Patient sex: M
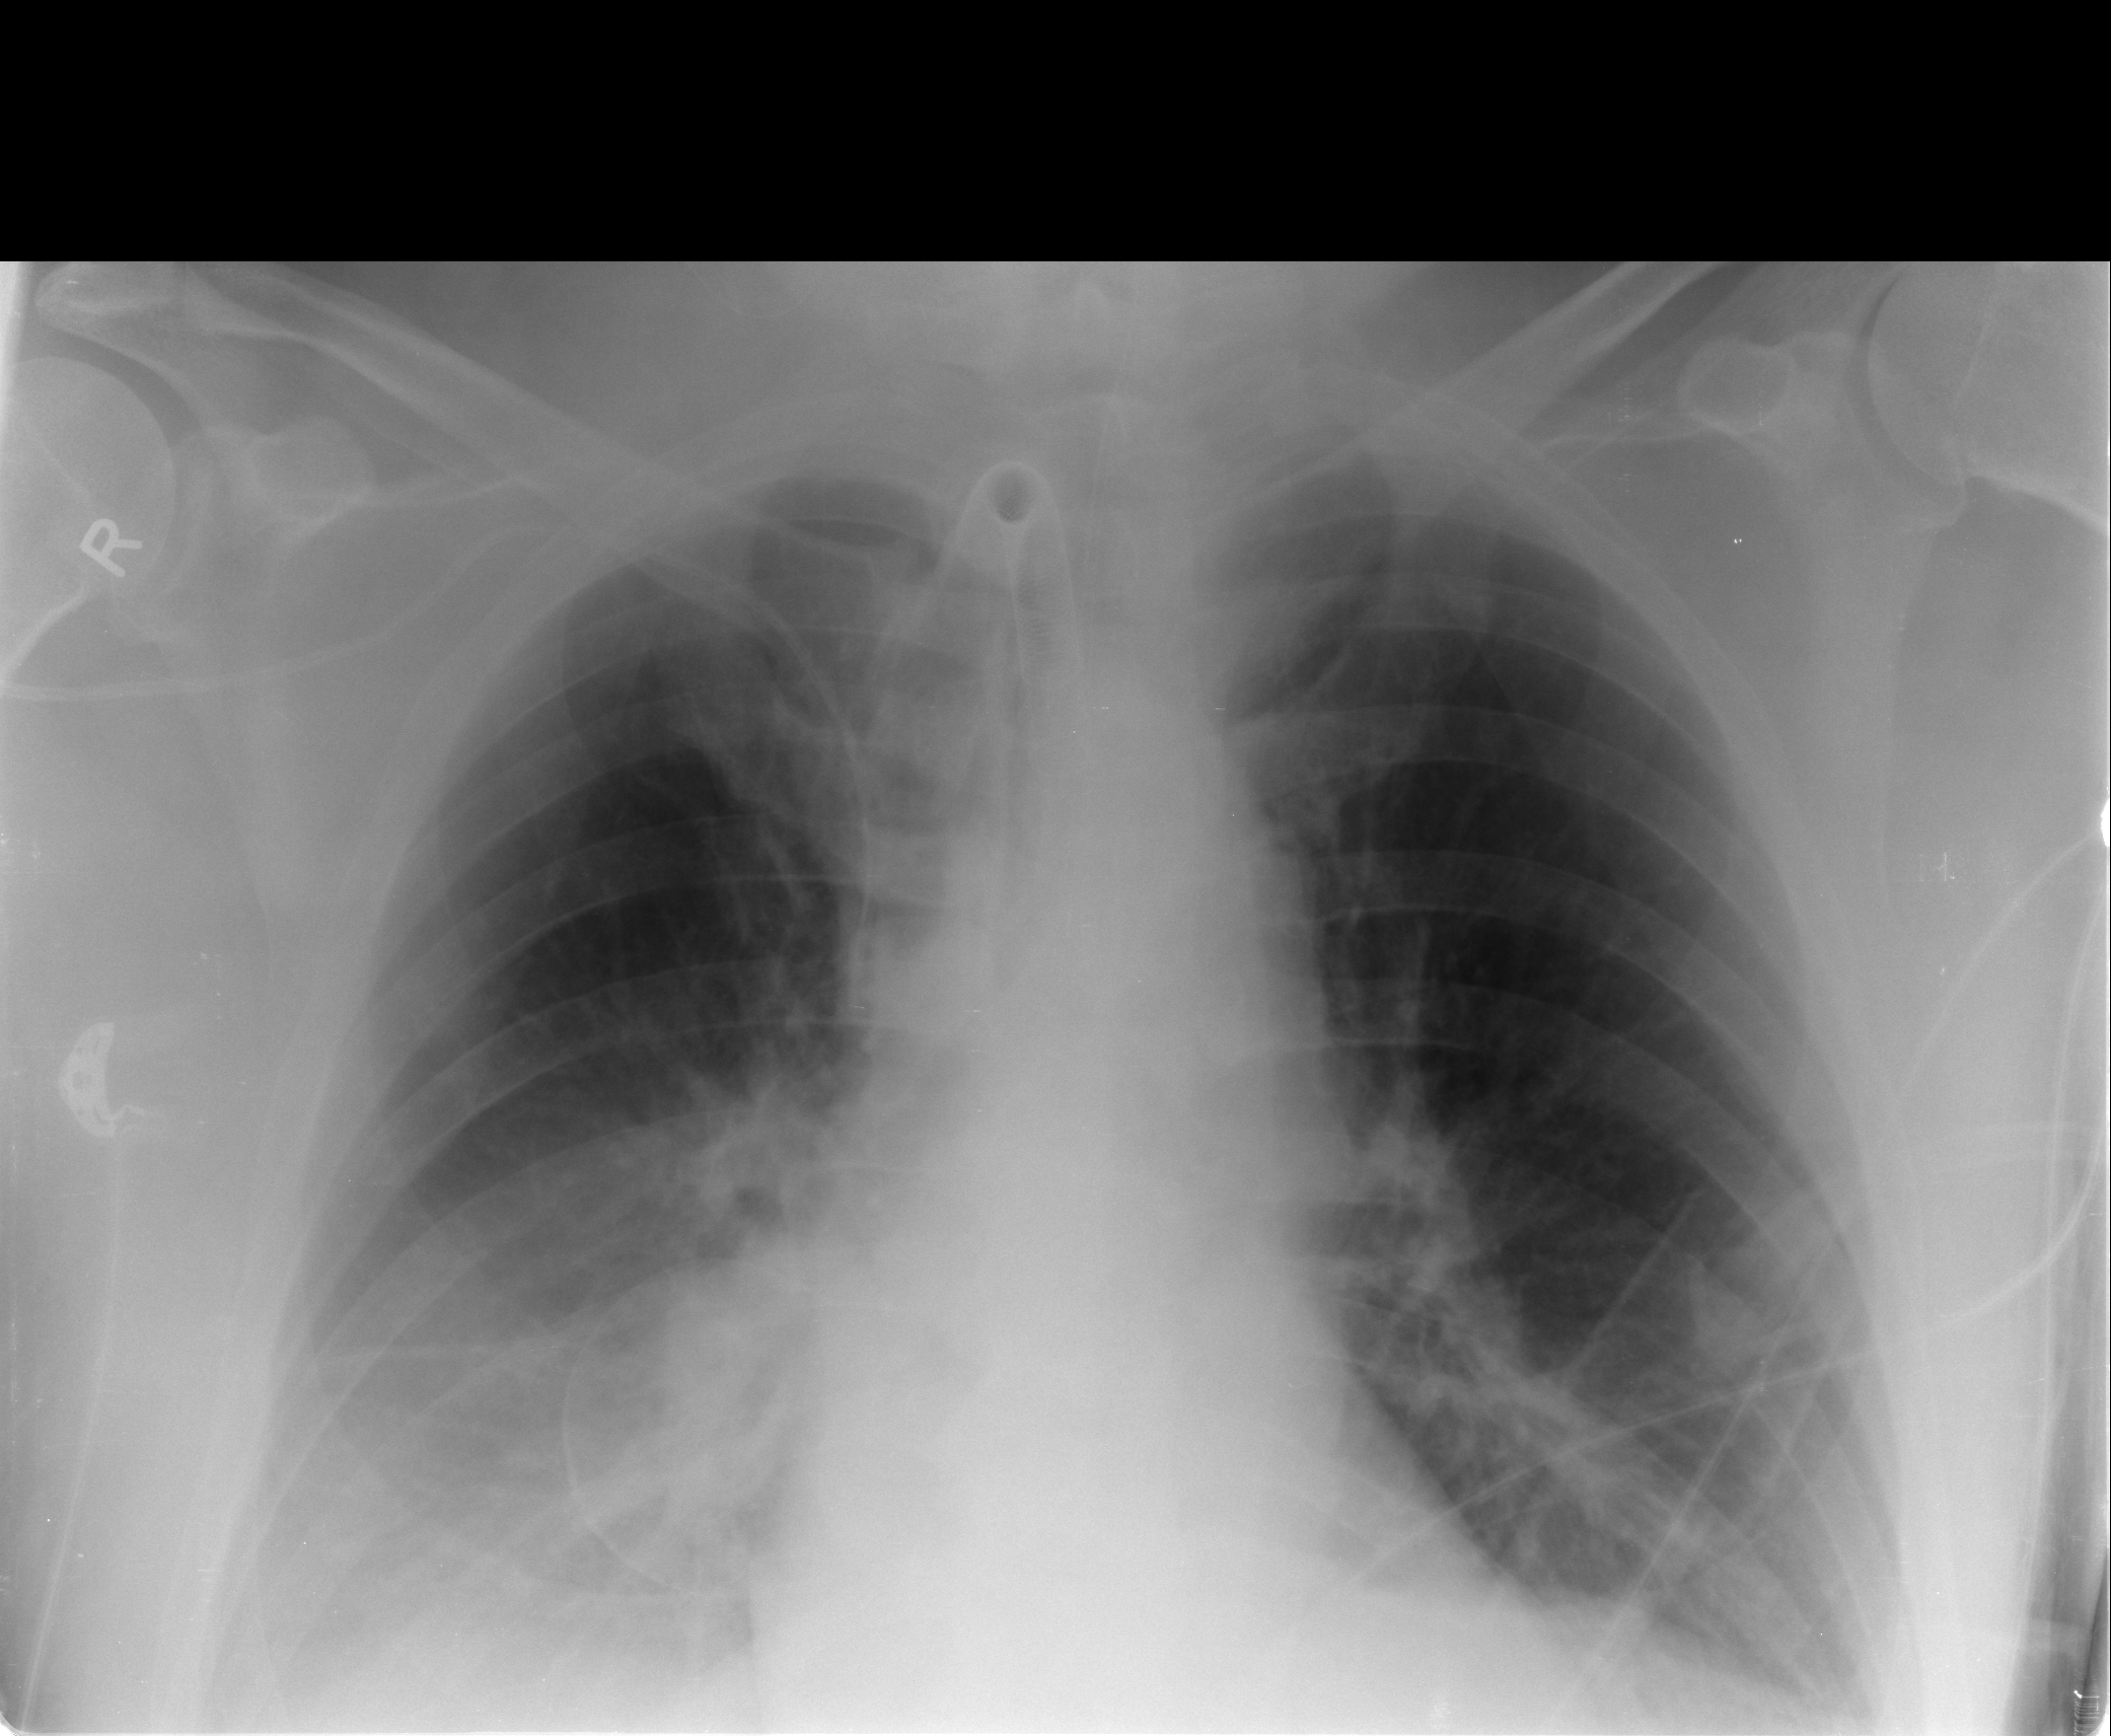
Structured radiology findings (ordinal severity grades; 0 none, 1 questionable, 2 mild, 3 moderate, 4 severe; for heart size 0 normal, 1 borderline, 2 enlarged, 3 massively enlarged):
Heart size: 0
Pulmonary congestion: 2
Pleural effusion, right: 3
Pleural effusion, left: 0
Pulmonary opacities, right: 2
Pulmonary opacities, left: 0
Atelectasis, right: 2
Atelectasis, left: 2